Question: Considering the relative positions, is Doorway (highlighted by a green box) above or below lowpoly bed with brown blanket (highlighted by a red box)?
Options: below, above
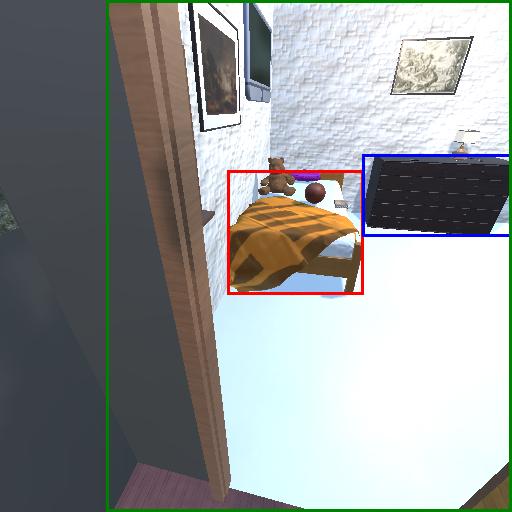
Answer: below